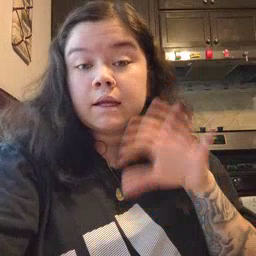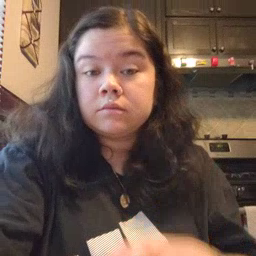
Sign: rain